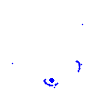
Particle: electron